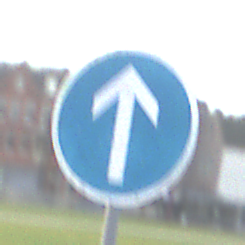
Verkehrszeichen: VorgeschriebeneFahrtrichtungGeradeaus
Umgebung: Outdoor, Suburban
Tageszeit: MorningAfternoon
Wetter: PartlyCloudy
Licht: Natural
Jahreszeit: NotSpecified
Kontrast: MediumContrast